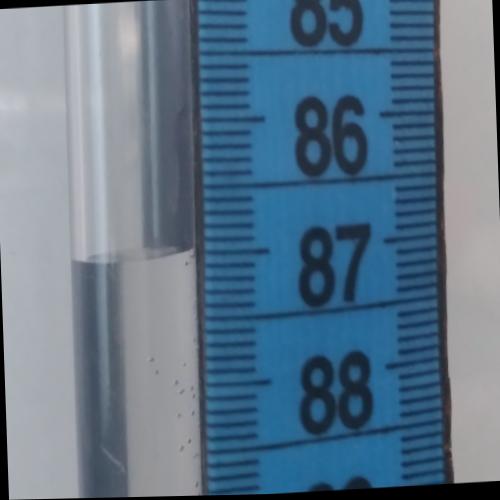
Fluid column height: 87.0 cm